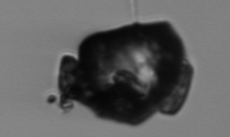
Label: Delphineis